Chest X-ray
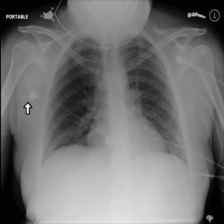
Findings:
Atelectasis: positive
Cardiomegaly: negative
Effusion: negative
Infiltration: negative
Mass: negative
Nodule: negative
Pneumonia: negative
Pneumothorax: negative
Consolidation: negative
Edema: negative
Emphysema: negative
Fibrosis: negative
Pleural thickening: negative
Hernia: negative